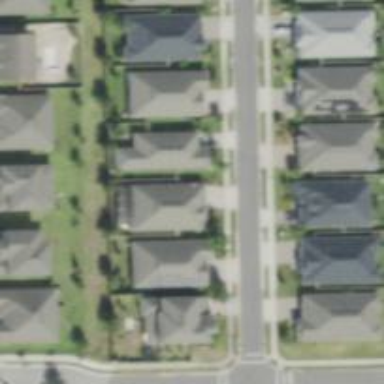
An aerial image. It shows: Residential road with sidewalk on the left.